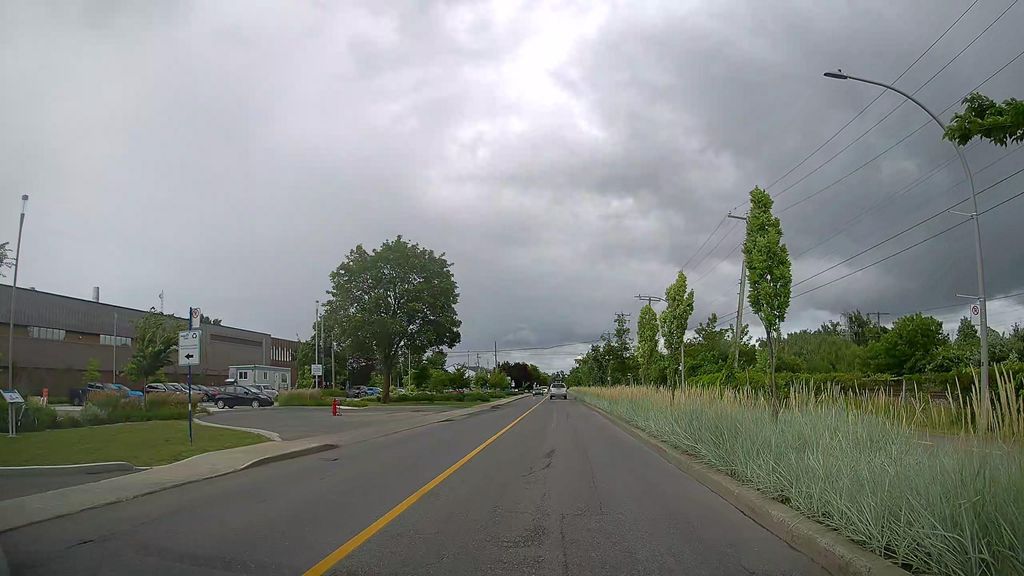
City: montreal